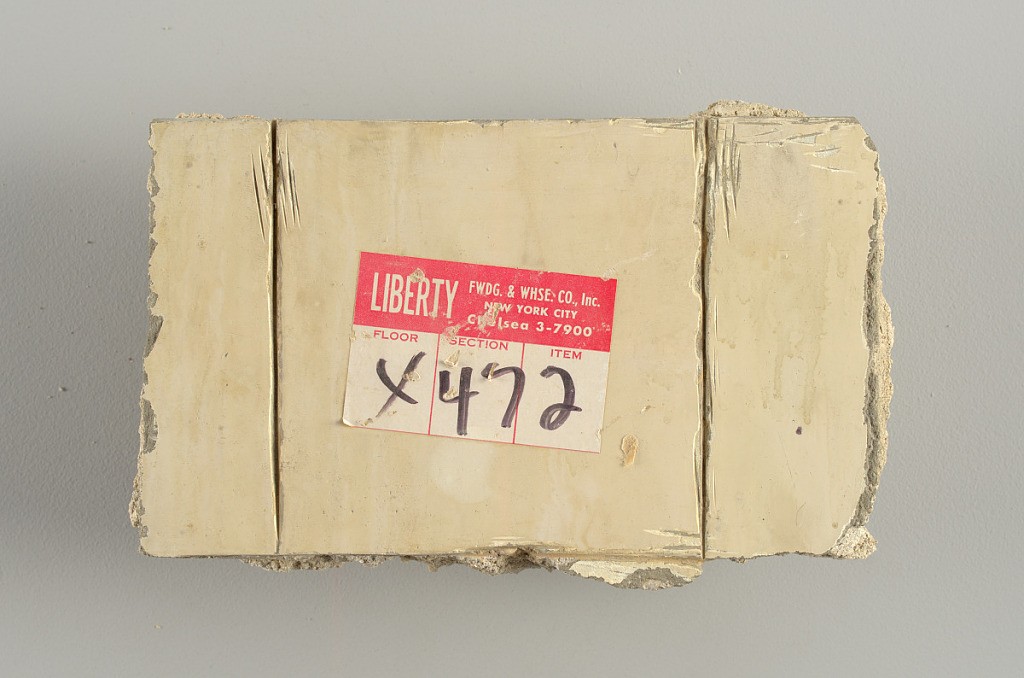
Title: Tile wall facing
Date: ca. 1725
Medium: Tin-glazed earthenware, underglaze
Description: Horizontal rectangle.  Thirty tiles wide and twenty-three tiles high with opening for fireplace eleven tiles wide and ten high.  Foliage arabesques disposed about three vertical axes from which are emphazised by urns at center and right, and at left by the figure of a standing woman carrying an infant on her arm and accompanied by two children.